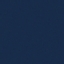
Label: SeaLake